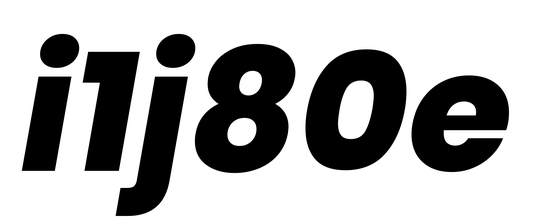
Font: Poppins-ExtraBoldItalic